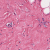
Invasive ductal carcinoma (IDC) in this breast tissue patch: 0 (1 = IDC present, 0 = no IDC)